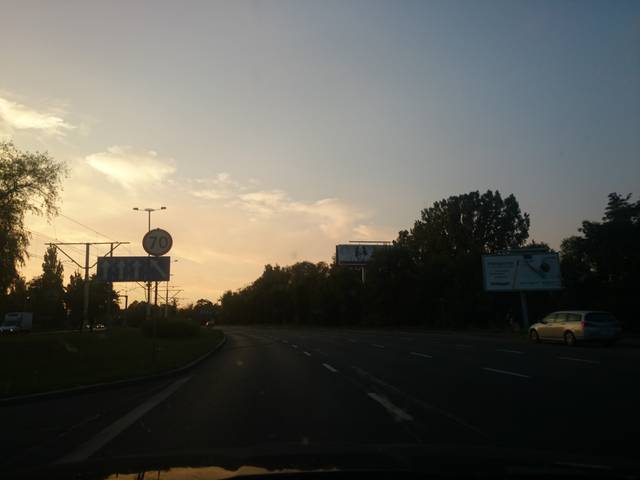
Region: Germany
Coordinates: 53.402, 14.599